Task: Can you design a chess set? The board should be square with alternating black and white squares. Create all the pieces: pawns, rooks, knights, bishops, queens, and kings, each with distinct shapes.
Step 2530:
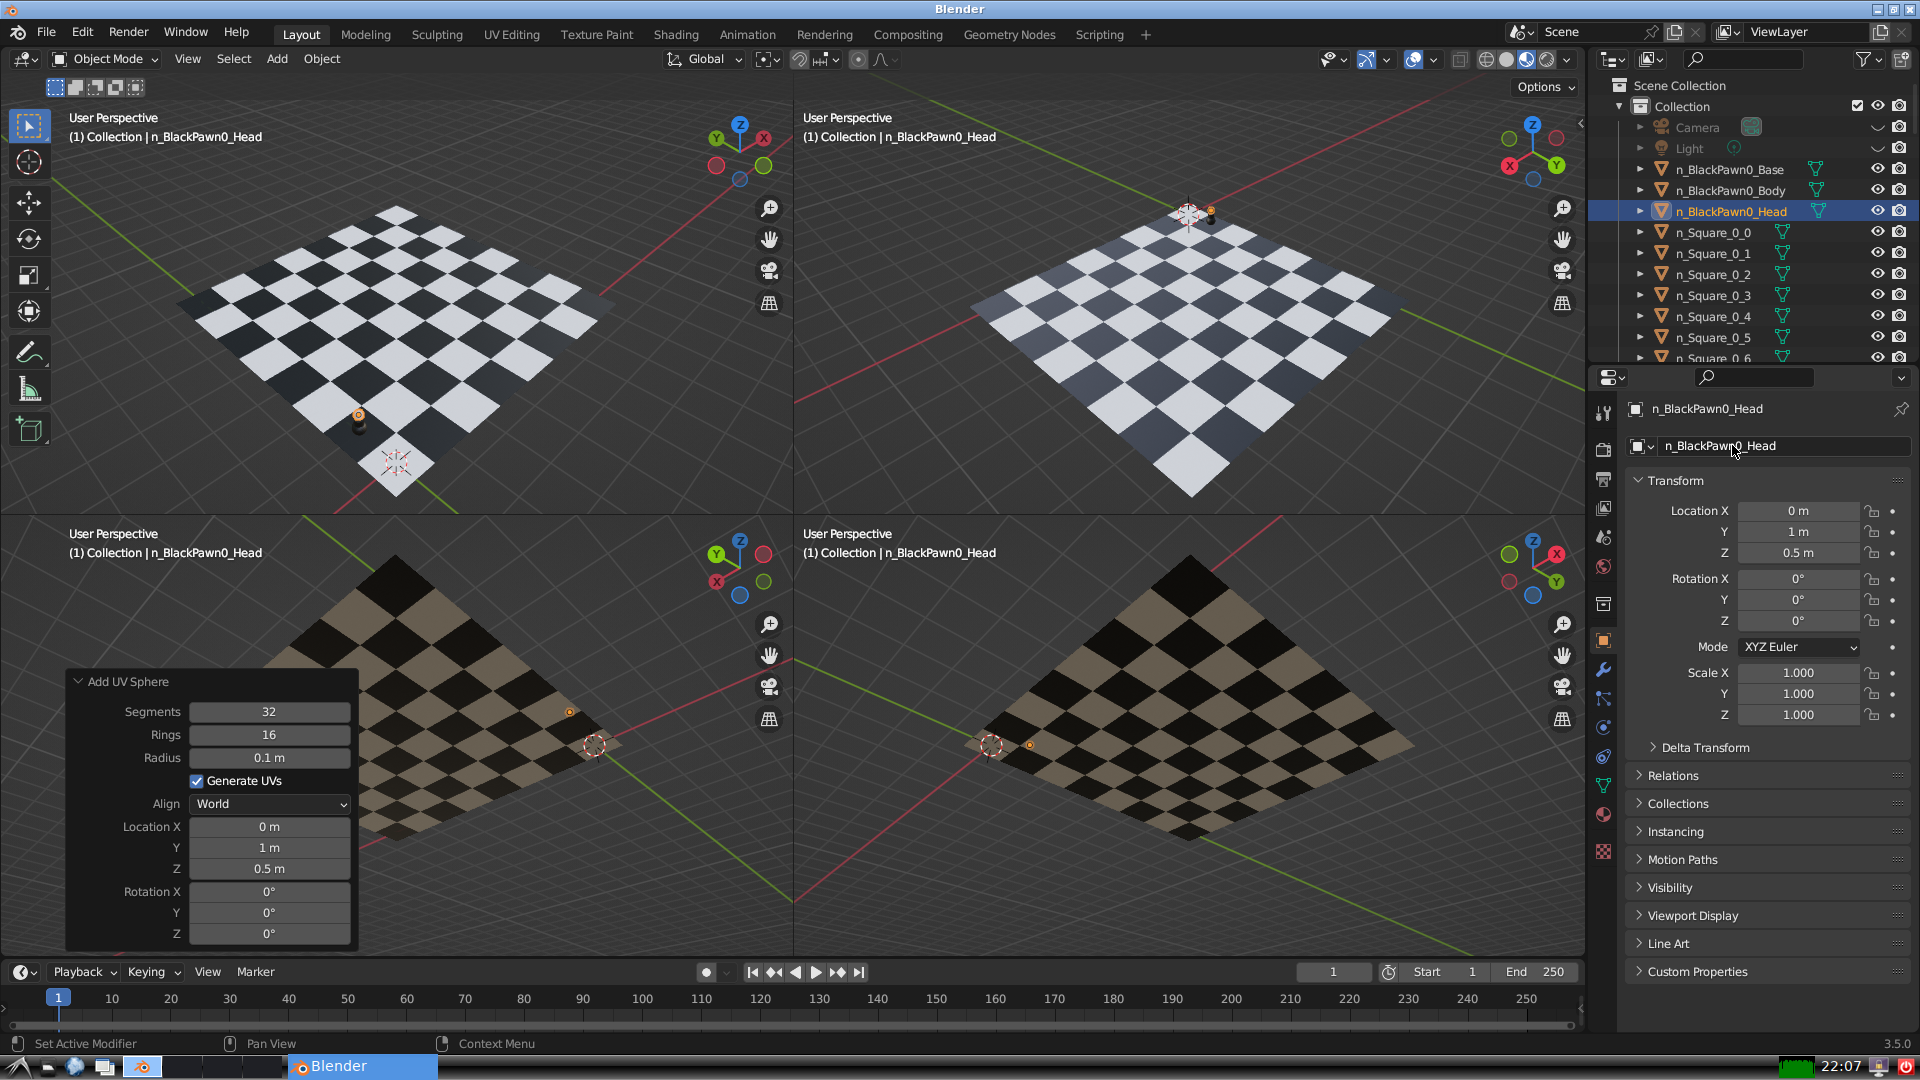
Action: {"mouse_move": [1603, 815]}